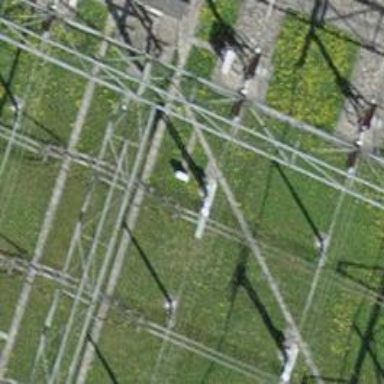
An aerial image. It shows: Switch for power supply.